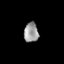
Tissue: lung
Cell type: Endothelial cells
Senescence score: 0.5555
Nuclear area (px): 279
Mean DAPI intensity: 154.398